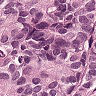
Metastatic tissue present: yes